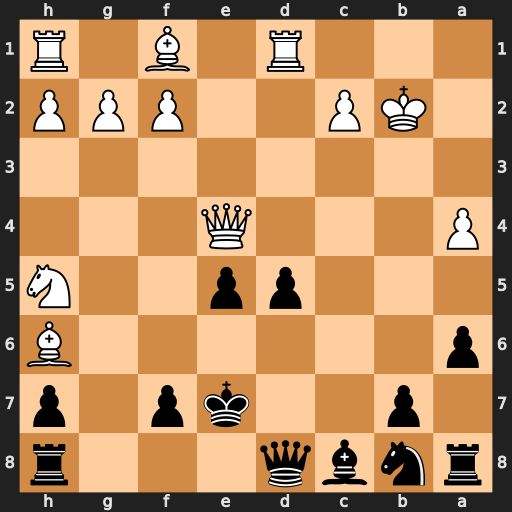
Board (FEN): rnbq3r/1p2kp1p/p6B/3pp2N/P3Q3/8/1KP2PPP/3R1B1R
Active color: b
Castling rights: -
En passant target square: -
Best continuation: Qb6+ Bb5 dxe4